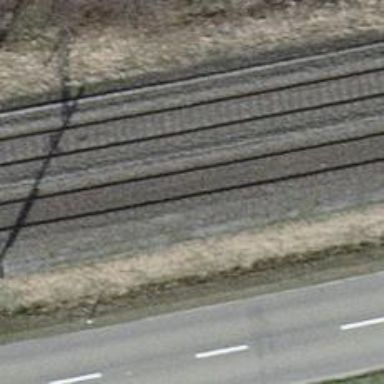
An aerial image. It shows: Railway with electrified contact lines.